Current action and preconditions to check: trajectory_clear

Your task: For each precondition in the list above, predict whether it will hold at this action.

Consider the current scene as observed from the mobile robot's camera, and analyze the predicted future states of all dynamic agents (e.g., people, animals, vehicles, or any moving entities) within the NEXT SECOND.

IMPORTANT: Only answer "very likely" if you are absolutely certain—based on strong, clear evidence—that a dynamic agent will violate the precondition in the predicted future state. Do NOT answer "very likely" for unlikely, ambiguous, or low-probability risks.

Ask yourself for each precondition: Is there a high probability, with clear and convincing evidence, that the predicted future states of any dynamic agent will interfere with the predicted future state of the currently executing action within the NEXT SECOND, causing that precondition to fail?

Assess the risk level based on these predictions. Use "likely" or "very likely" if motions create a clear risk of interference.

Use "neutral" or "improbable" if agents are nearby but their predicted paths are clearly diverging or non-conflicting.

Failure Risk Categories: "very improbable", "improbable", "neutral", "likely", "very likely"

Answer Format: Output ONLY the probability_of_failure value from these categories: "very improbable", "improbable", "neutral", "likely", "very likely"

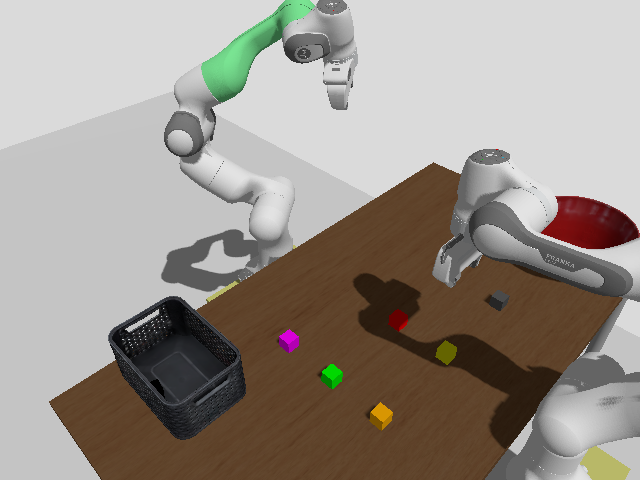

Answer: very improbable